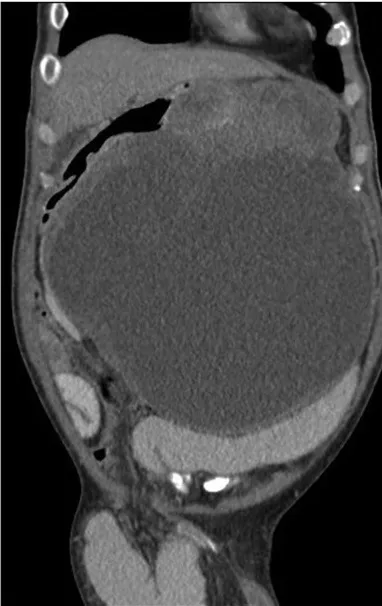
Computed tomography scan shows a large cystic-based tumor with a wall of uneven thickness. Almost occupied the entire abdominal cavity.
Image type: radiology (ct)